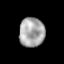
Tissue: lung
Cell type: T cells
Senescence score: 0.5802
Nuclear area (px): 731
Mean DAPI intensity: 166.709